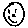
Label: smiley face